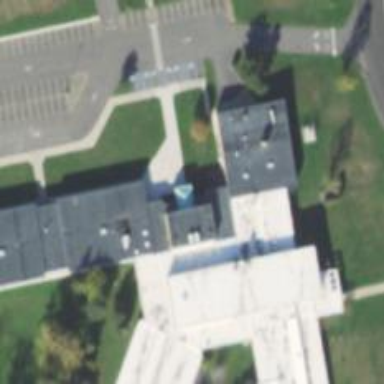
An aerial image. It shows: School.